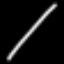
Label: line